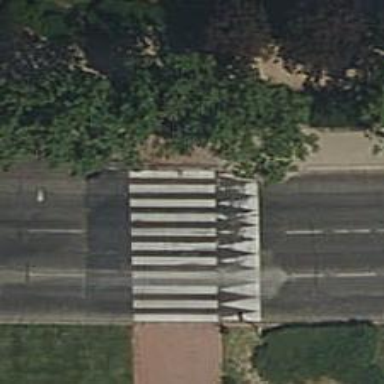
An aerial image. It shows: Uncontrolled zebra crossing with traffic-calming table and pedestrian island.